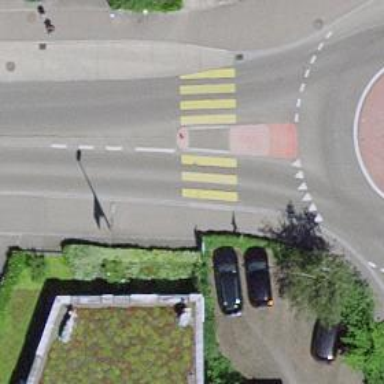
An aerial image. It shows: Uncontrolled zebra crossing with pedestrian island.